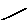
Label: line